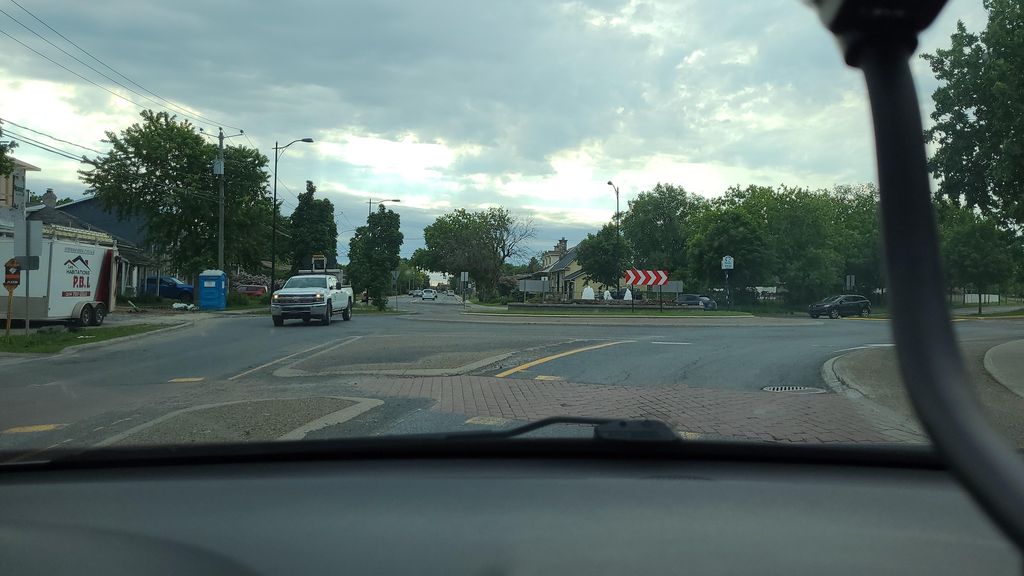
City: montreal